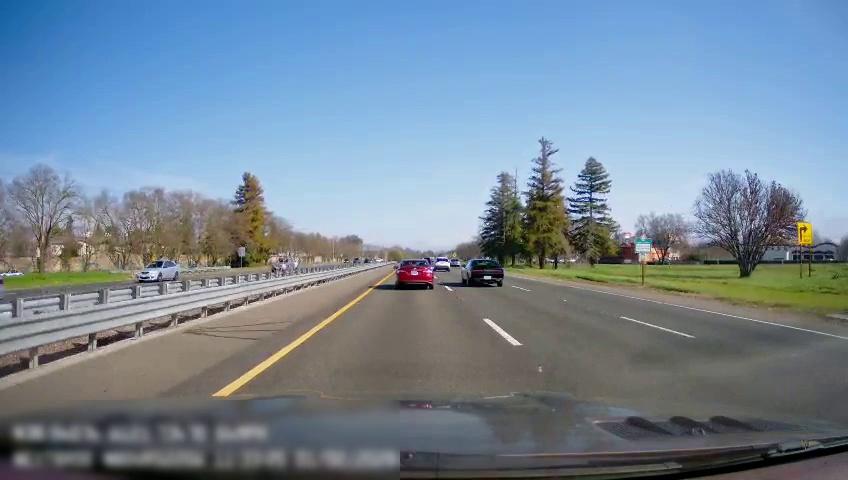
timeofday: Day
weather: Sunny
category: Drivable Space
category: Drivable Space
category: Vehicles | Car
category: Vehicles | Car
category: Vehicles | Car
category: Vehicles | Car
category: Vehicles | Car
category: Lanes | Current Lane
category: Lanes | Current Lane
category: Lanes | Alternate Lane
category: Lanes | Alternate Lane
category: Traffic | Signs
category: Traffic | Signs
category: Traffic | Signs